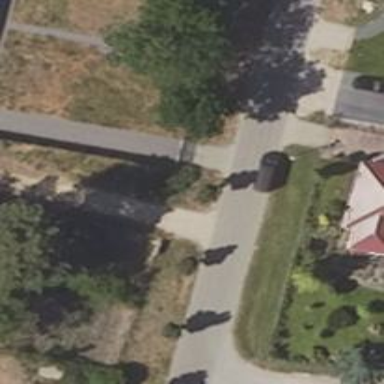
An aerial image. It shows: Driveway leading to service road.